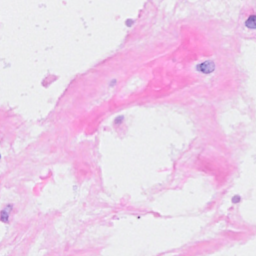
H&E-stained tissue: Breast